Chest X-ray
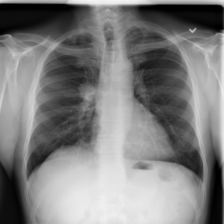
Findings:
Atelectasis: negative
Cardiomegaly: negative
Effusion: negative
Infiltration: negative
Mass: negative
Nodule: negative
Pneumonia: negative
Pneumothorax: negative
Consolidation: negative
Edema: negative
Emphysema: negative
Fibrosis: negative
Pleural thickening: negative
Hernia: negative